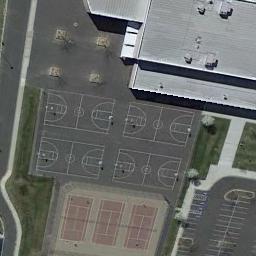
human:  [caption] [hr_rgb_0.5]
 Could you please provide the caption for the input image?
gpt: There are four basketball courts on the open place next to a building and a parking lot .

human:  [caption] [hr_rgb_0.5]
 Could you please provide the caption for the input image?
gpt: There were a lot of cars parked near the basketball court .

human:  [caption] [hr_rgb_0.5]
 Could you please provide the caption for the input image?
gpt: Four basketball courts next to three badminton courts while a building and a parking lot beside .

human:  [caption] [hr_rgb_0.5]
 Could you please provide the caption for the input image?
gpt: Three badminton courts are next to four basketball courts .

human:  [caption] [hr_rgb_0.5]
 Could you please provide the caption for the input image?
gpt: Several basketball courts and a parking lot are next to the building .